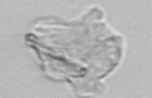
Label: detritus_transparent